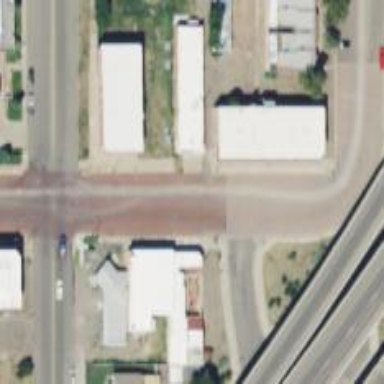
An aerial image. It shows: Road with stop sign.